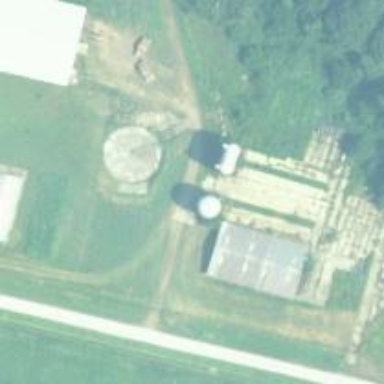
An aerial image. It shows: Silo.